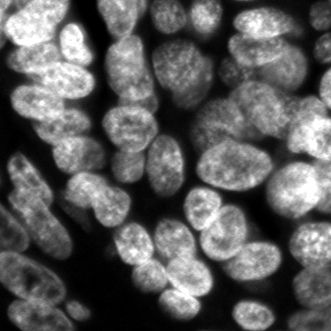
Tissue sample: ovarian
Magnification: 10.0x
Cell type: T cells
Senescence state: normal